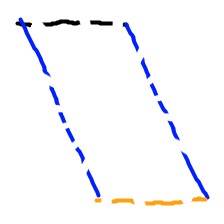
Shape: parallelogram